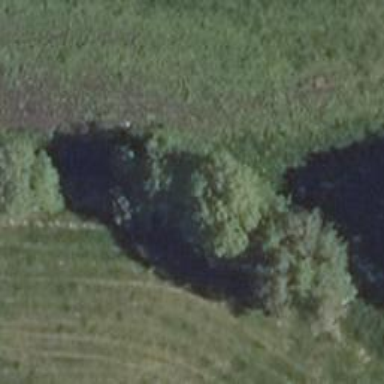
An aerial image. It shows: Row of trees in natural setting.